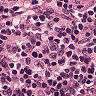
Metastatic tissue present: no